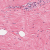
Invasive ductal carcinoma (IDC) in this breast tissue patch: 0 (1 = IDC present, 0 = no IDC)